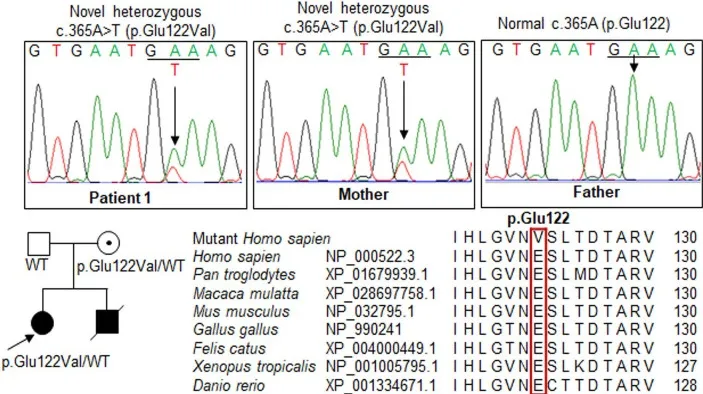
Mutations in the OTC gene in the two families. Pedigrees of the two families show the affected (solid), unaffected (open), and asymptomatic carrier (circle with dot) members. Squares, males; circles, females; slashed symbol, deceased. The genotype is shown underneath each symbol; WT, wild-type. (A) Patient 1 and her mother carried a novel heterozygous missense mutation, c.365A>T (p. Glu122Val), in exon 4. Multiple-sequence alignment of the amino acid sequences of OTC from different species revealed a complete conservation of the p. Glu122 residue across species (red box).
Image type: chart (chart)